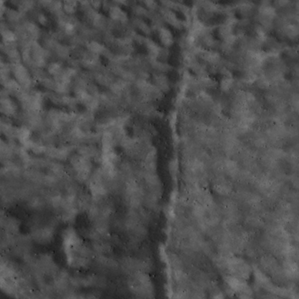
Label: non_frost